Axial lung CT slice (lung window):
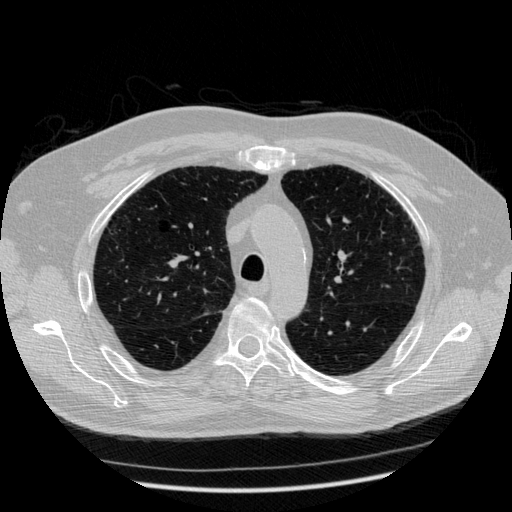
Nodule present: no